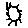
Label: sun